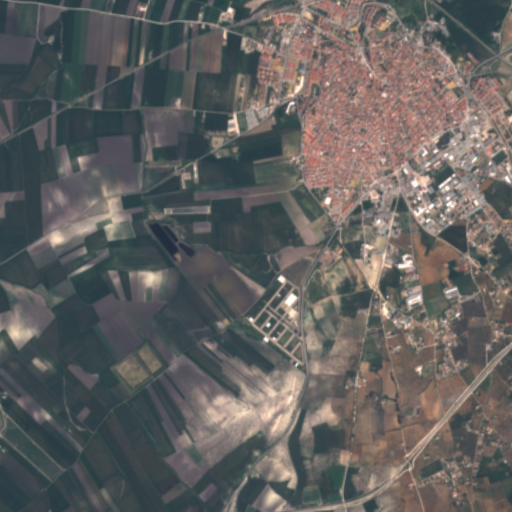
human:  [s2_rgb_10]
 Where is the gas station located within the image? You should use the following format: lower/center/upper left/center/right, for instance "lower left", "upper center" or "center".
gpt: The gas station is located in the upper right of the image.
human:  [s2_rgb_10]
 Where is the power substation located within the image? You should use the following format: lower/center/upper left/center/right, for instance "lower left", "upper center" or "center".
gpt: The power substation is located in the center of the image.
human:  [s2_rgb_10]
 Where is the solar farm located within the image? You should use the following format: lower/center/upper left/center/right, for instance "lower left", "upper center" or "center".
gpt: The solar farm is located in the center left of the image.
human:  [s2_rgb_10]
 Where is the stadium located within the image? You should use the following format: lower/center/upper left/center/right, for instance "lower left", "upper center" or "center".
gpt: The stadium is located in the upper right of the image.
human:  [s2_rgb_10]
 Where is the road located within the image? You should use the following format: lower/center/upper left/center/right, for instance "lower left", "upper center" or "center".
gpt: There is no road in the image.